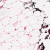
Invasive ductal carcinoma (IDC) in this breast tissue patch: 0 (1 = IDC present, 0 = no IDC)